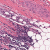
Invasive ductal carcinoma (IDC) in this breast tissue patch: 0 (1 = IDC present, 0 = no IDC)